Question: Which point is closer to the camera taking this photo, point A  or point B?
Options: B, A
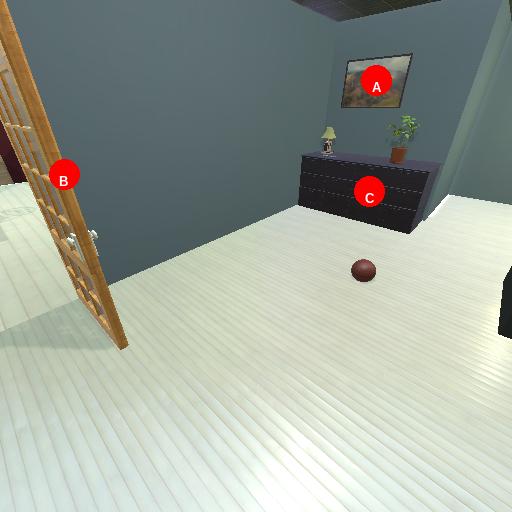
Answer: B